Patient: sex F, age 69
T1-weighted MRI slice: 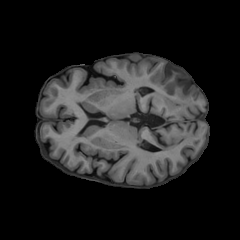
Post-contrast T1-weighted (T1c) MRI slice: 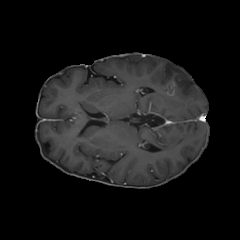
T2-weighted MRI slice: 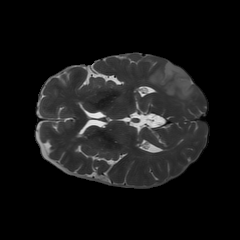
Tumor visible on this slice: yes
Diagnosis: Glioblastoma, IDH-wildtype
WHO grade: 4